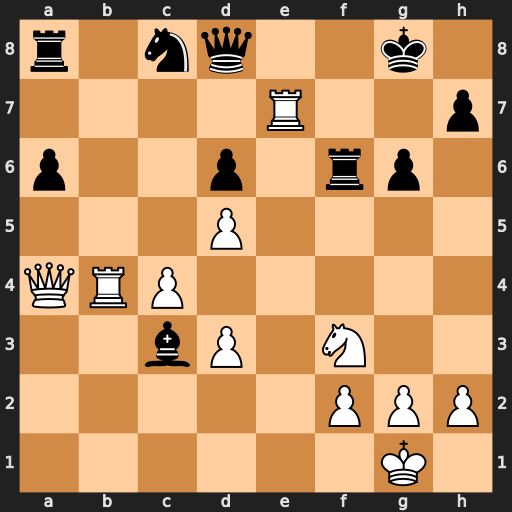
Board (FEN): r1nq2k1/4R2p/p2p1rp1/3P4/QRP5/2bP1N2/5PPP/6K1
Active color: w
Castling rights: -
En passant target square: -
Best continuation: Re8+ Rf8 Rxd8